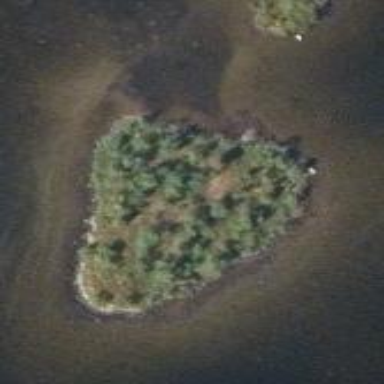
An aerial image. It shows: Islet.